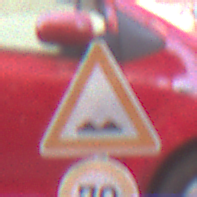
Verkehrszeichen: UnebeneFahrbahn
Zusatzzeichen unten: Geschwindigkeit70
Umgebung: Outdoor, Urban
Tageszeit: MorningAfternoon
Wetter: Clear
Licht: Natural
Jahreszeit: NotSpecified
Kontrast: LowContrast